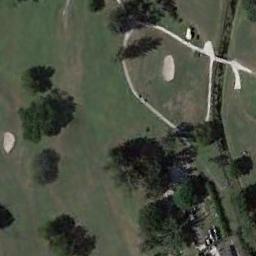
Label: golf_course